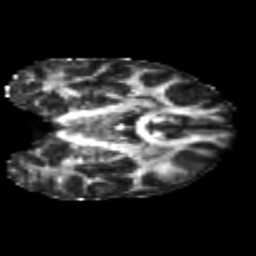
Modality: FA
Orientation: coronal
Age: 24
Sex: female
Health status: healthy
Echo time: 0.074 s